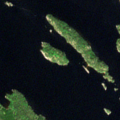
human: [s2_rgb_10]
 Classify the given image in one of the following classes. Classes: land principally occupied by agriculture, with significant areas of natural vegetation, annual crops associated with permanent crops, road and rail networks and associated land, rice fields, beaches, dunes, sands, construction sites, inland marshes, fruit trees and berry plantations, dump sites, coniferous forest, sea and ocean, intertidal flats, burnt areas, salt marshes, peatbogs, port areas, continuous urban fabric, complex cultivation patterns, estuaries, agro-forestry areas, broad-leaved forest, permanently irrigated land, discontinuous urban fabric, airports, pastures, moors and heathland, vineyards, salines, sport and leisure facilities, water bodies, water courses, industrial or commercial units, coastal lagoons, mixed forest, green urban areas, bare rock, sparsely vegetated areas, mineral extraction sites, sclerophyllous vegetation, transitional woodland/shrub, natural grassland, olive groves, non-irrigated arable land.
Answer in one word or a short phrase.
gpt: coniferous forest, water bodies